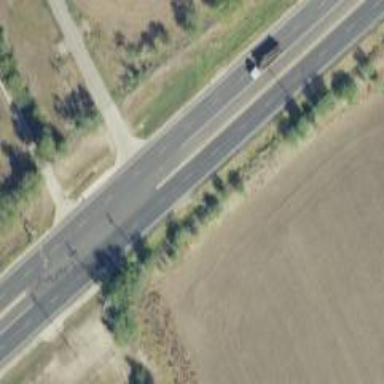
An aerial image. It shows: Secondary road with asphalt surface.